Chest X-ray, AP view. Patient: 58 years old, sex M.
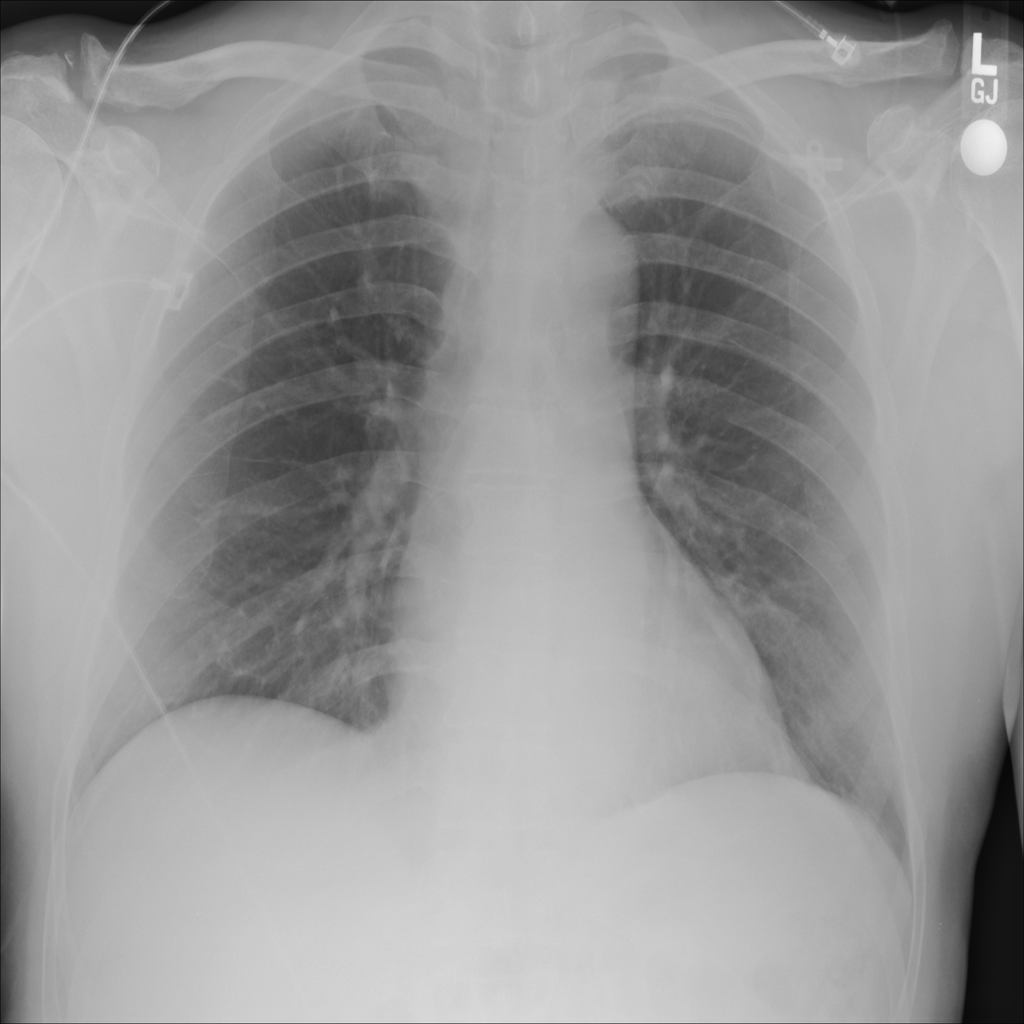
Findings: No Finding